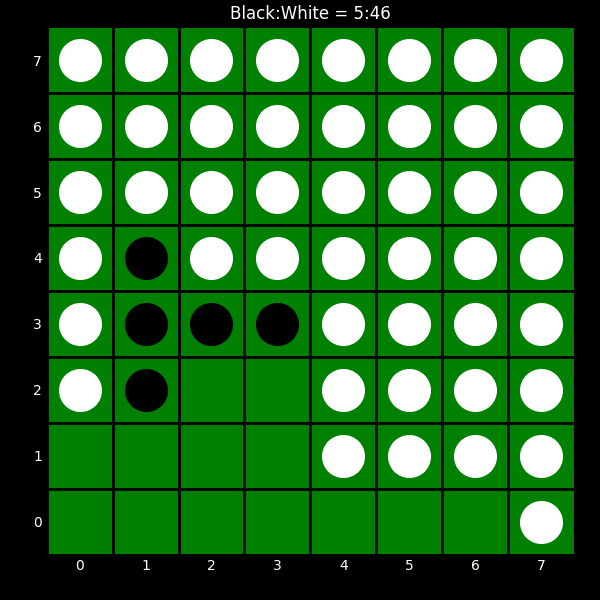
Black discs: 5
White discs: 46